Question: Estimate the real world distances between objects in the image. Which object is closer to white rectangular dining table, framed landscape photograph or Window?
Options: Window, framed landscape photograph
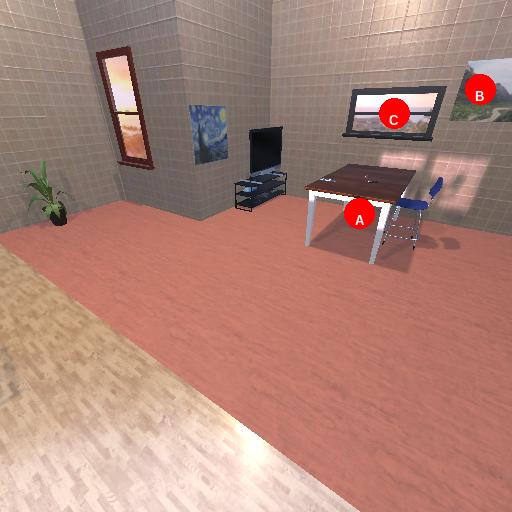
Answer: Window